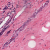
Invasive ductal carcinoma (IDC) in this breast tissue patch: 0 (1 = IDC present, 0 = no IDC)